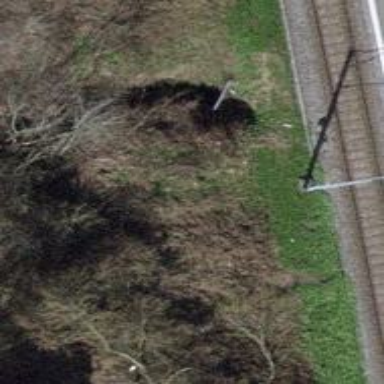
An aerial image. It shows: Ditch in the surroundings.